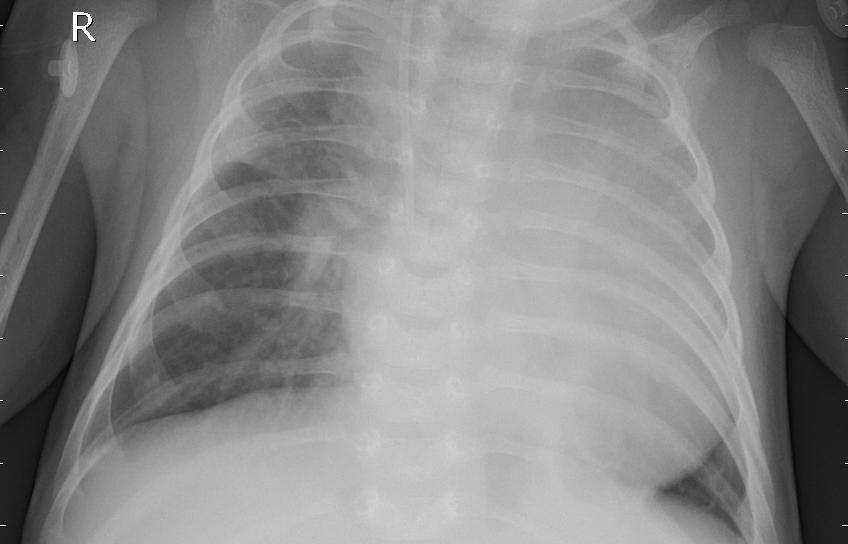
Diagnosis: PNEUMONIA